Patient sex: F
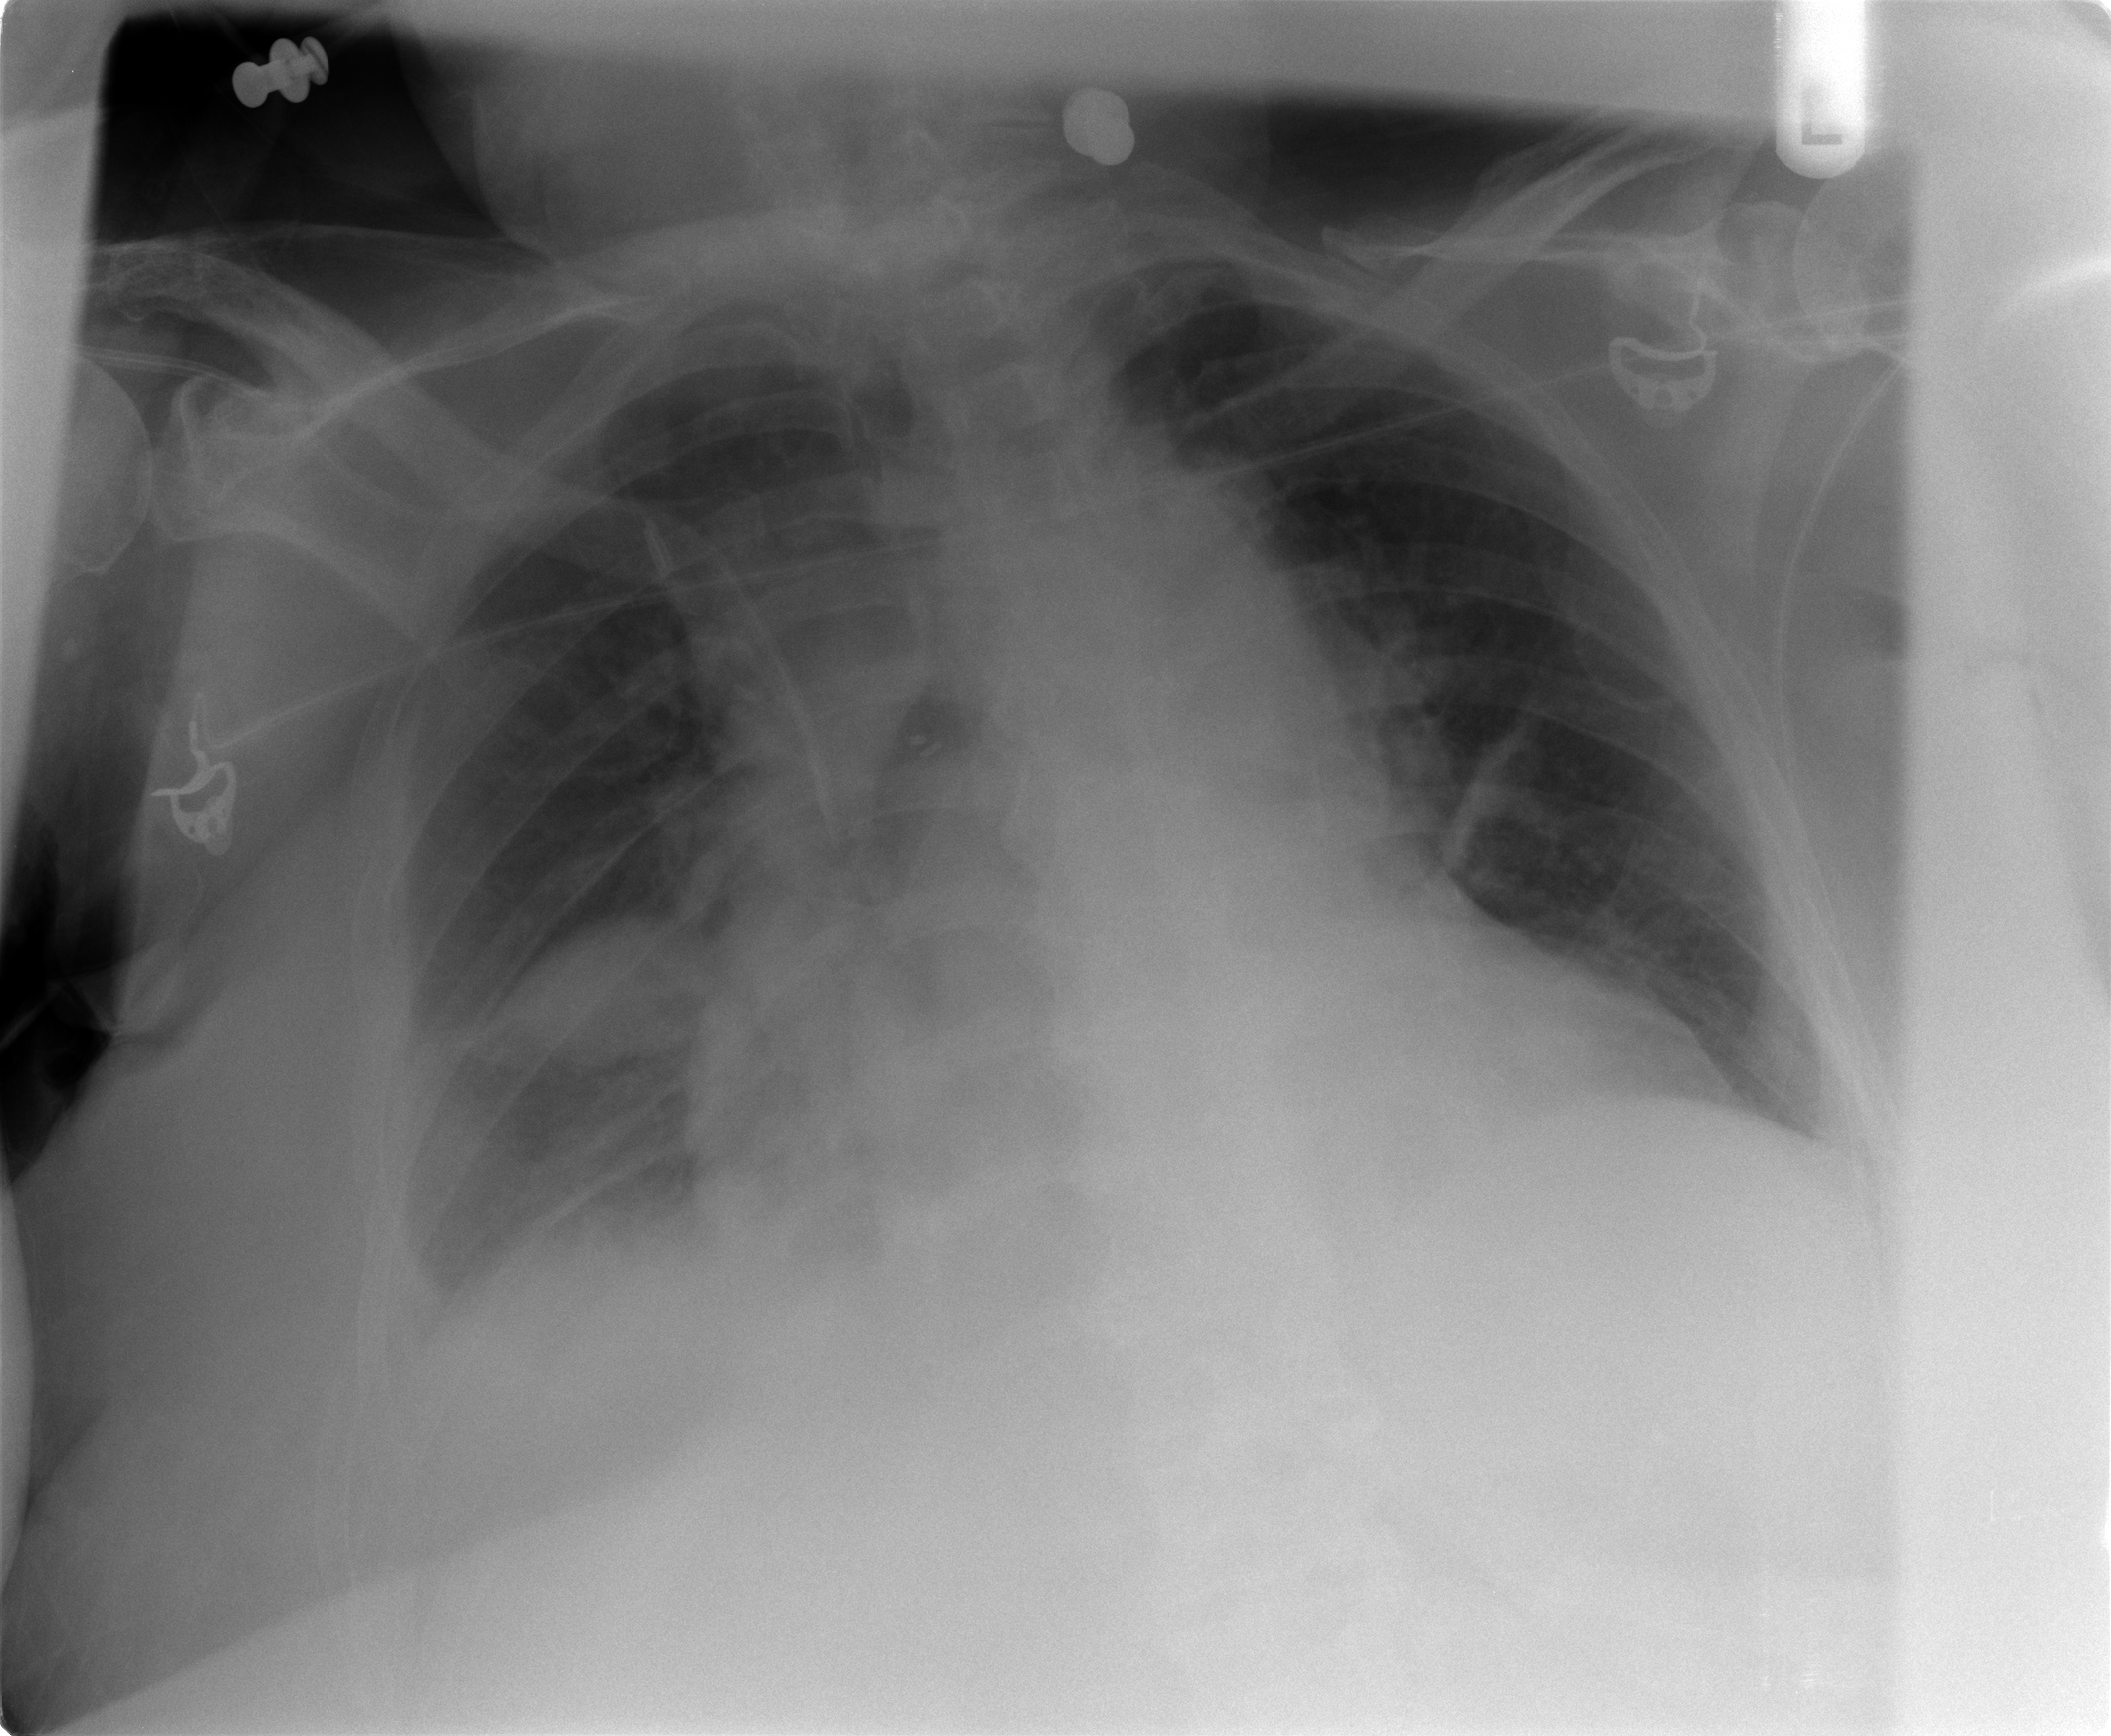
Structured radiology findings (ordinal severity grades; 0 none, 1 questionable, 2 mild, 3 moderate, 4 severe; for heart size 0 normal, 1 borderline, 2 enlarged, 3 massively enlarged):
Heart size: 2
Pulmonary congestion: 2
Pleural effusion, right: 2
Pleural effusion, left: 1
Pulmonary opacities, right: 1
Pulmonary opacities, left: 0
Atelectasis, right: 2
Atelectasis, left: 2